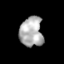
Tissue: skin
Cell type: Epithelial cells
Senescence score: 0.2855
Nuclear area (px): 676
Mean DAPI intensity: 174.923